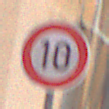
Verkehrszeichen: Geschwindigkeit10
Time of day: Midday
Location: Outdoor (Urban)
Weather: Overcast
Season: NotSpecified
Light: Natural